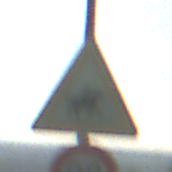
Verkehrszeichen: ReiterLinks
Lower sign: Geschwindigkeit90
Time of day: MorningAfternoon
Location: Outdoor (Nature)
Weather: PartlyCloudy
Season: NotSpecified
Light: Natural